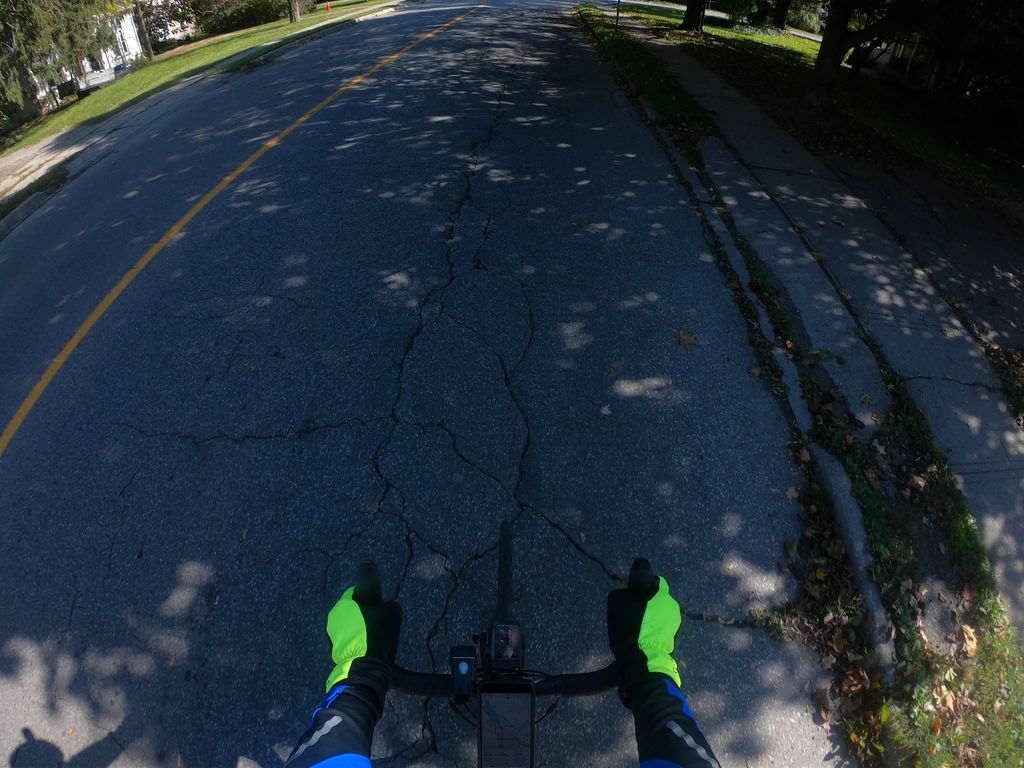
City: kitchener-waterloo